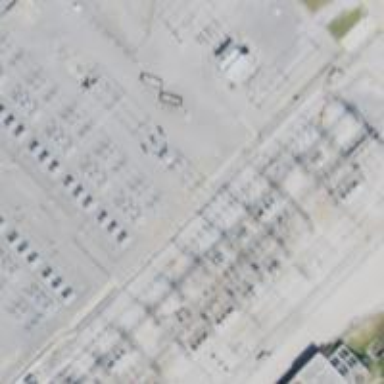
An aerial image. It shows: Switch for power supply.